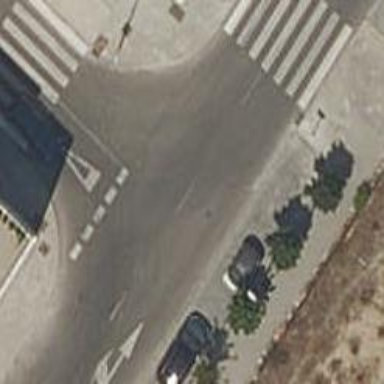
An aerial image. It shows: Road with "give way" sign.